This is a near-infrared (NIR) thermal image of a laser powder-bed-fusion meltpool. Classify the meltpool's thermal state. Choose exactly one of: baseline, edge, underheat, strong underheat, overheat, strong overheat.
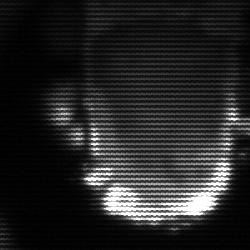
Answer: baseline